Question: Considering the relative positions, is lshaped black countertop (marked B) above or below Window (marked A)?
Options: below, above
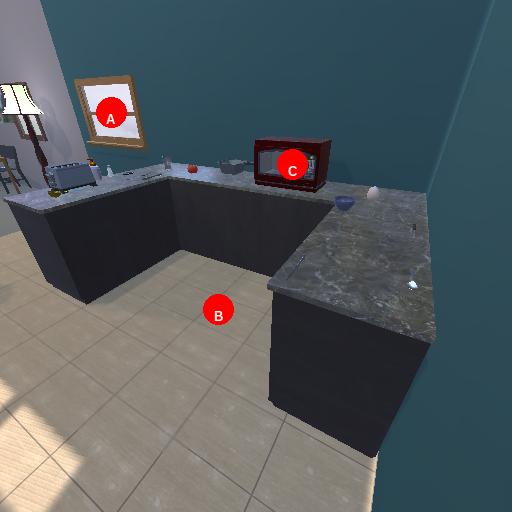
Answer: below